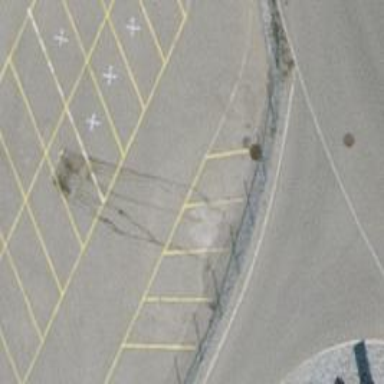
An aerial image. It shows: Paved parking aisle in service road.